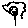
Label: flower